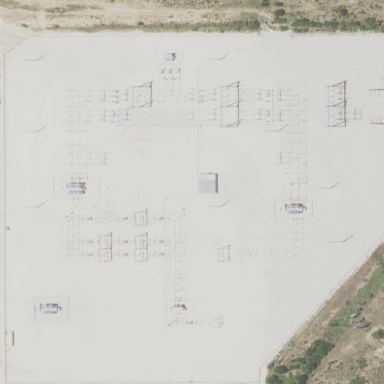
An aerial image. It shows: Power substation with transmission level designation. It is enclosed by fence.